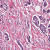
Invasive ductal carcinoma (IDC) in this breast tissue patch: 1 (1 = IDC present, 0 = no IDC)